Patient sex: M
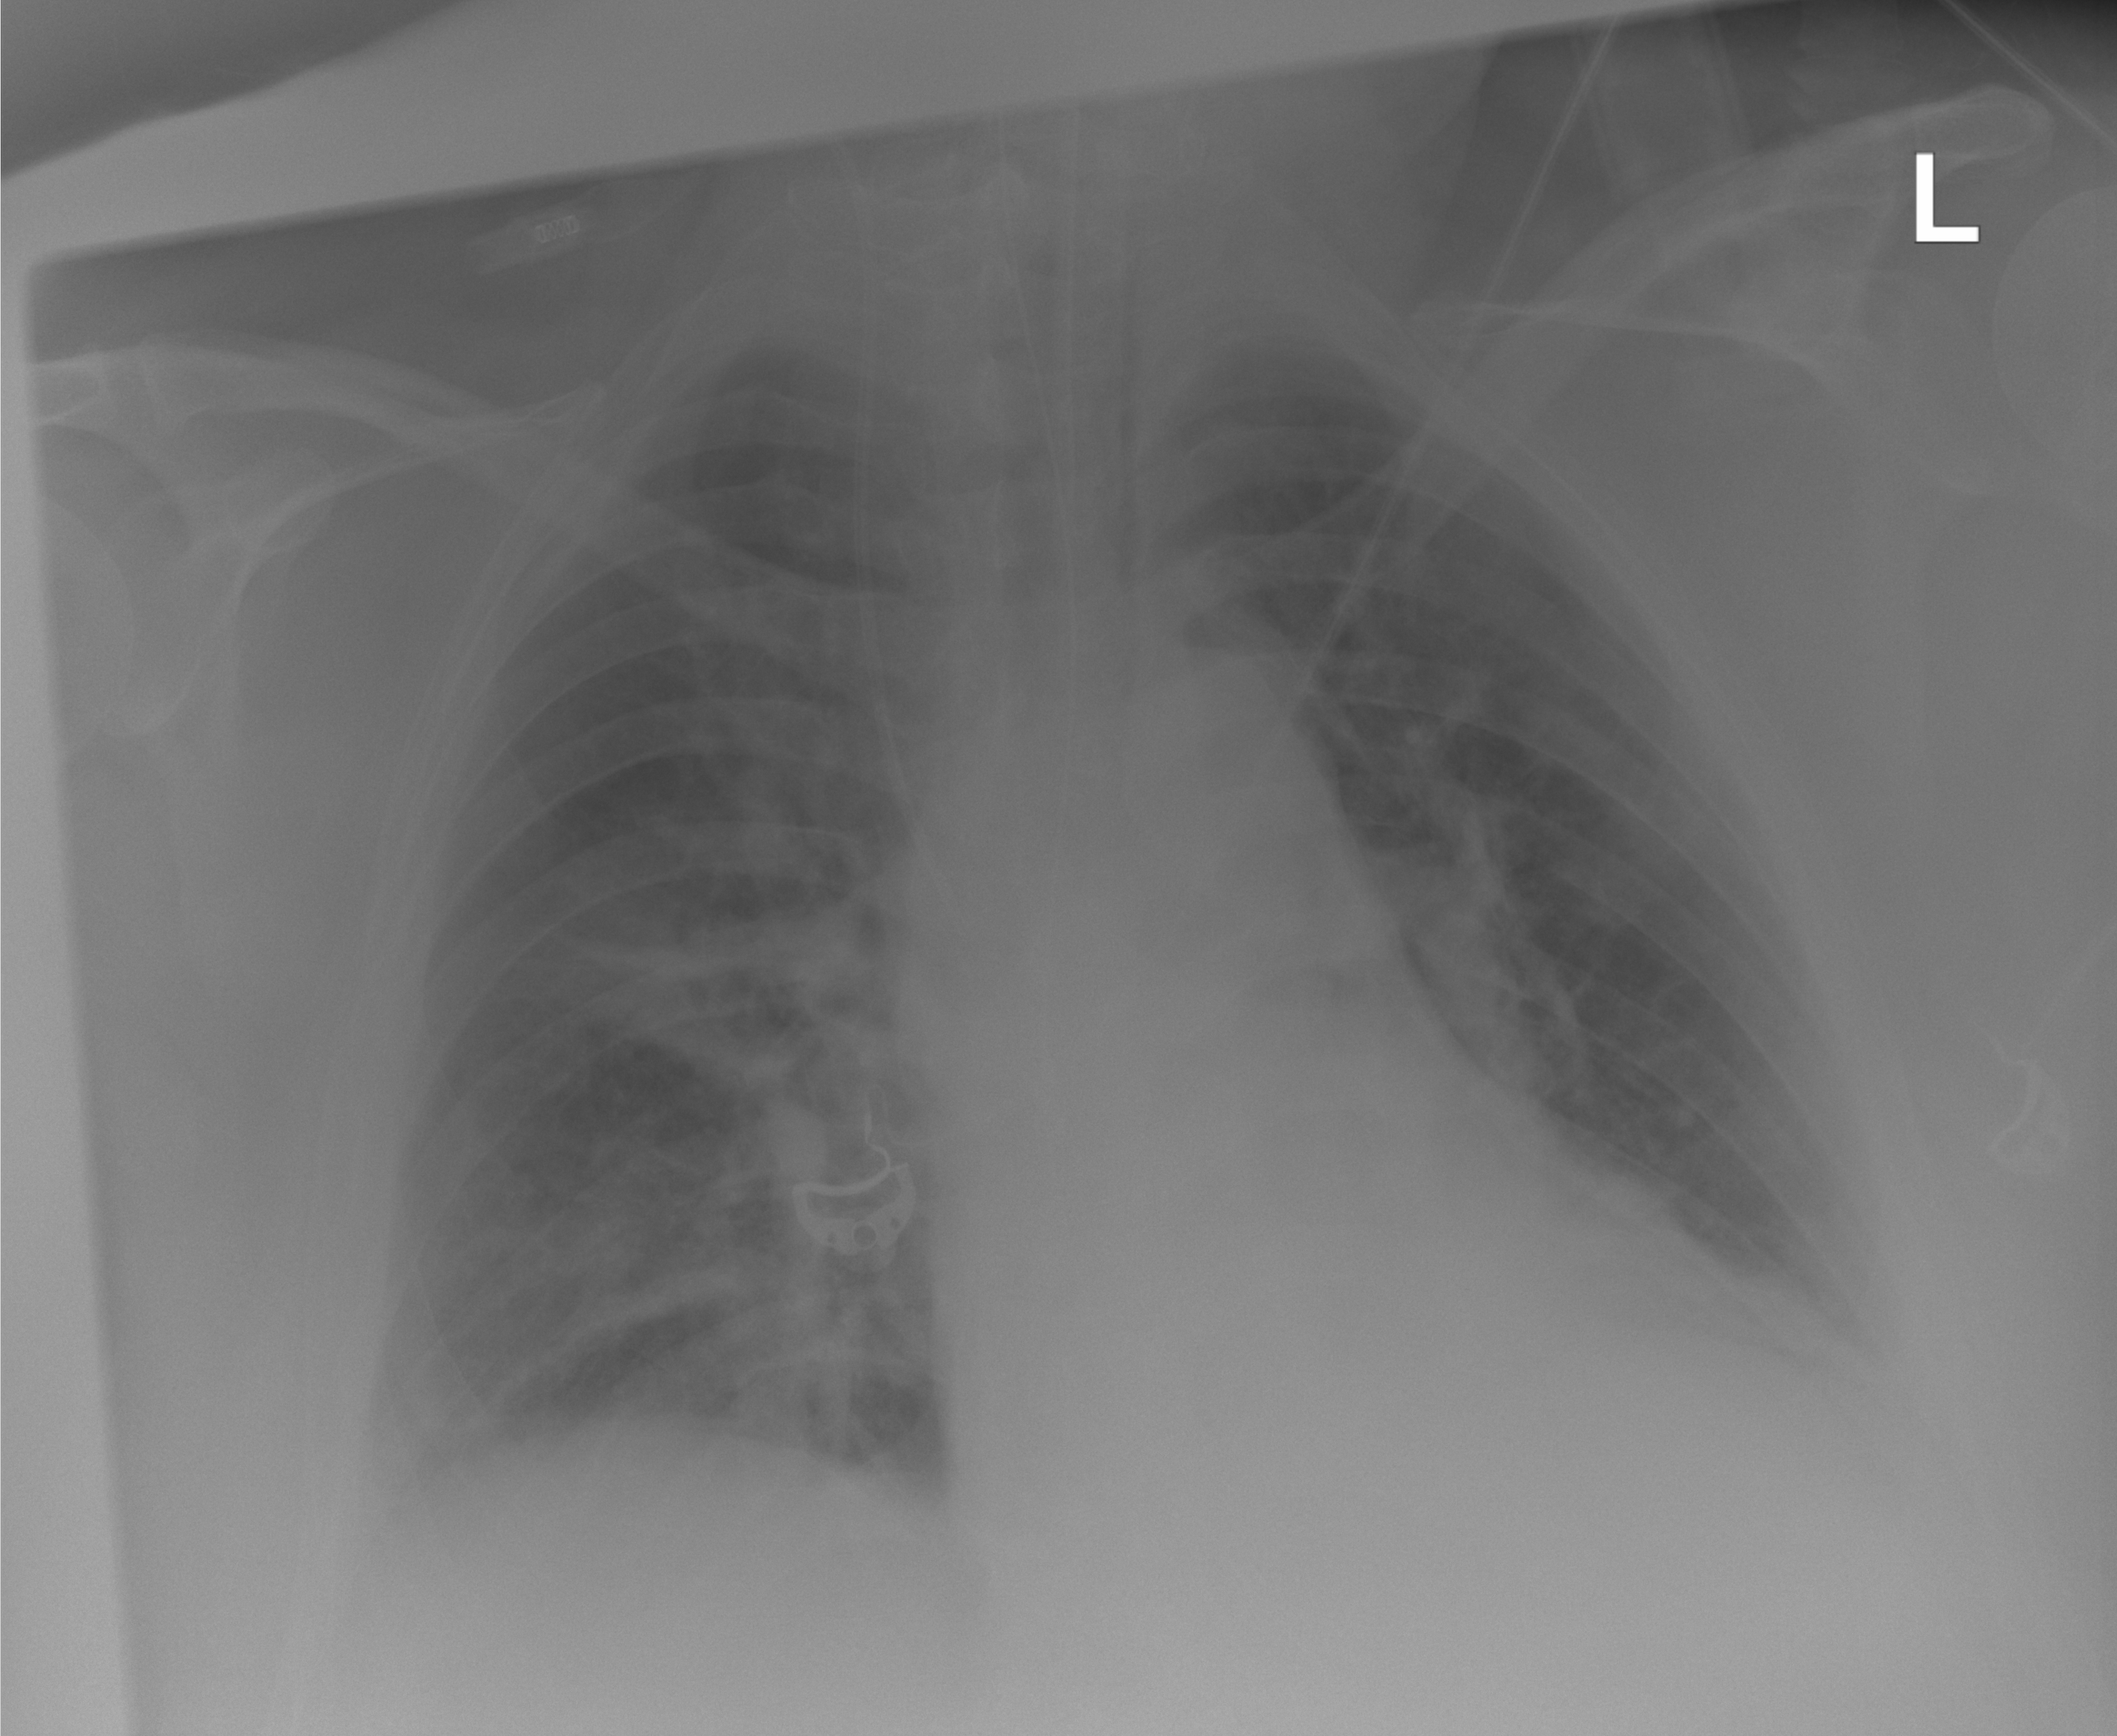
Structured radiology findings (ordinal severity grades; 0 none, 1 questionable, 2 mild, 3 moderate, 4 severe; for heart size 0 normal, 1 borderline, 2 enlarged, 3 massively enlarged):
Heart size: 0
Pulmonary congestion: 1
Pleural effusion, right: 1
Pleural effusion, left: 2
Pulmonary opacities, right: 1
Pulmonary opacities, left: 0
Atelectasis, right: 2
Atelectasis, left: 2